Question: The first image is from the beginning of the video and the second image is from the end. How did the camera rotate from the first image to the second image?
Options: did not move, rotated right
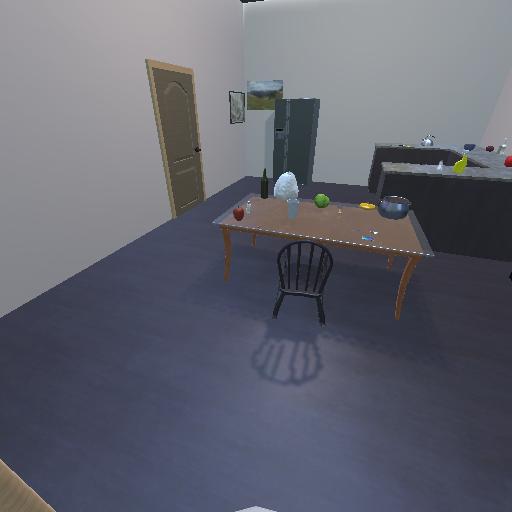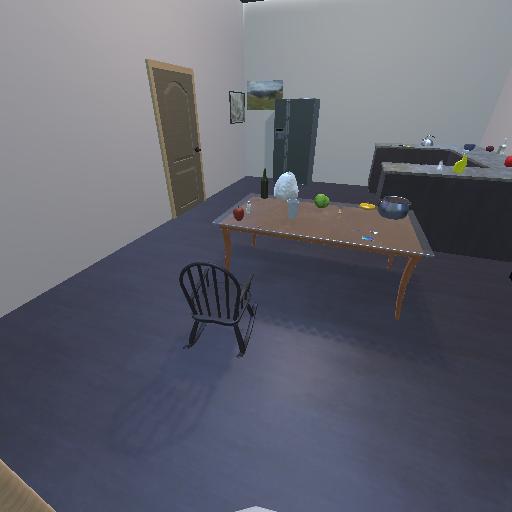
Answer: did not move